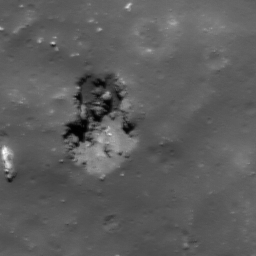
Pit: Tycho 16
Host crater: Tycho
Host type: impact_melt
Lunar coordinates: latitude -43.102, longitude 347.78